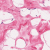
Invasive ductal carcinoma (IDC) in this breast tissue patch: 0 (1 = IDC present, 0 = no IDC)